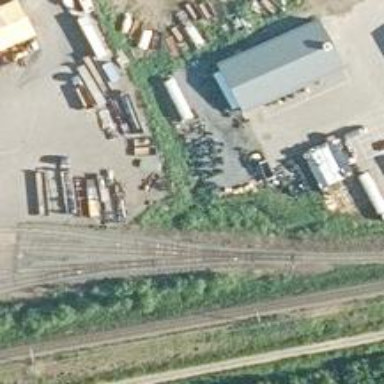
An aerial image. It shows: Railway spur service.